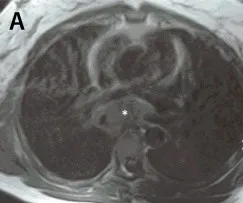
A: Axial T1-weighted image. The mass is almost isointense to the thoracic
muscles (white asterisk).
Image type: radiology (mri)